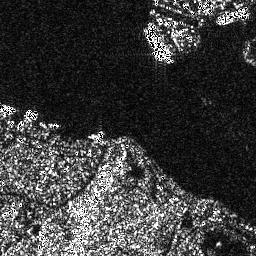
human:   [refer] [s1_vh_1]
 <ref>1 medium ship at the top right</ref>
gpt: <box>[[83, 1, 96, 9, 0]]</box>